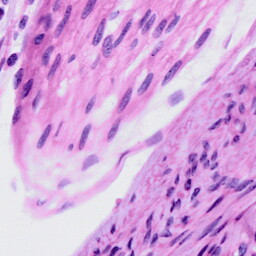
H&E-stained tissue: Cervix